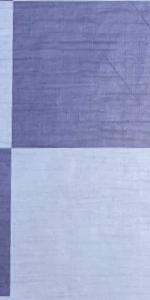
Label: Empty